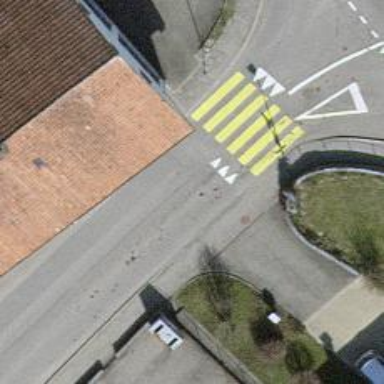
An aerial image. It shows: Marked crossing with zebra stripes on the road.